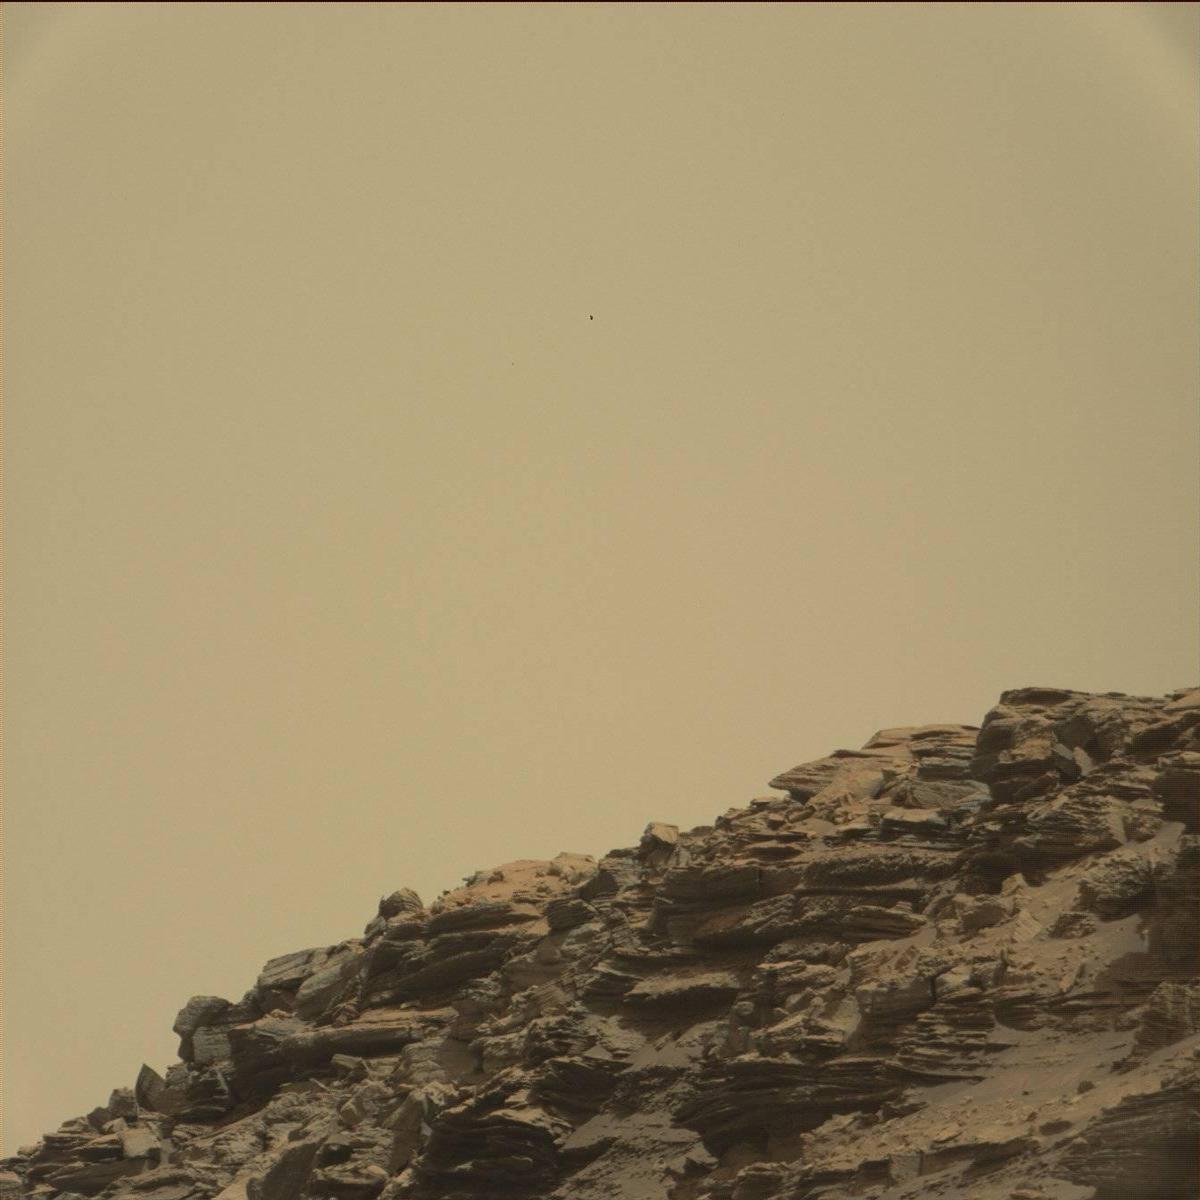
Terrain classes present: Bedrock, Sand / Soil, Sky